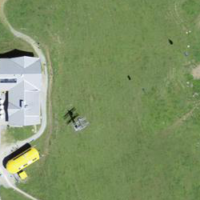
EUNIS habitat code: 26
Species observed at this site:
Plantago media
Hieracium villosum
Lilium bulbiferum
Aglais urticae
Gentianella campestris
Allium victorialis